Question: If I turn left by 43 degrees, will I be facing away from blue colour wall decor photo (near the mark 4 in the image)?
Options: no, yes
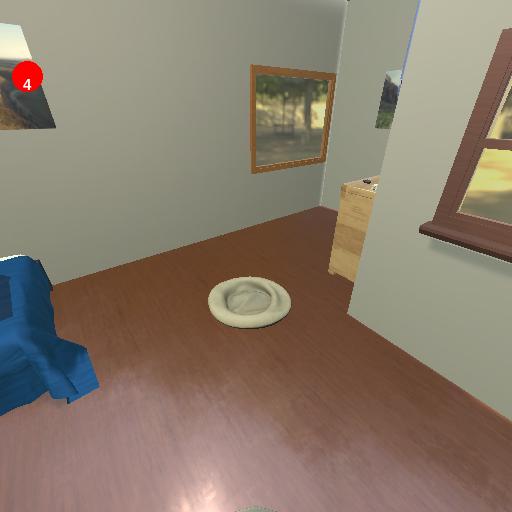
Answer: no